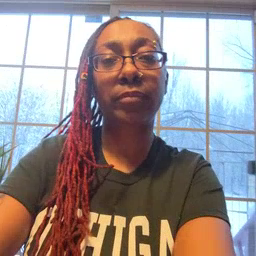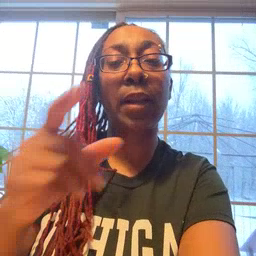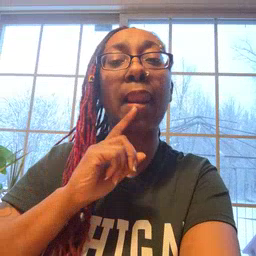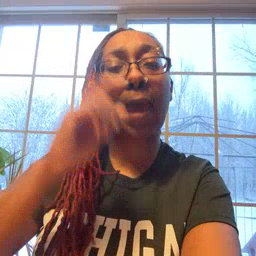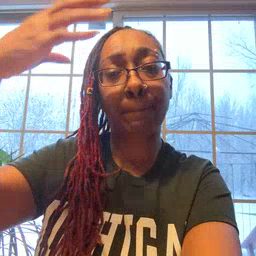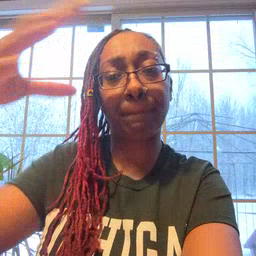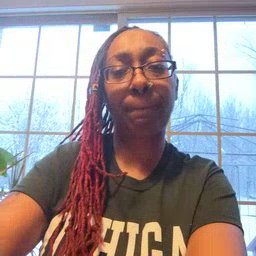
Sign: lamp